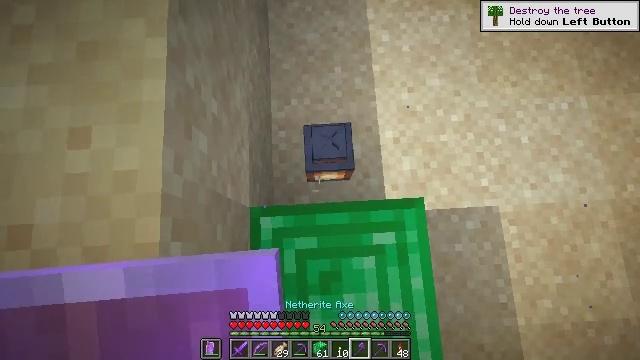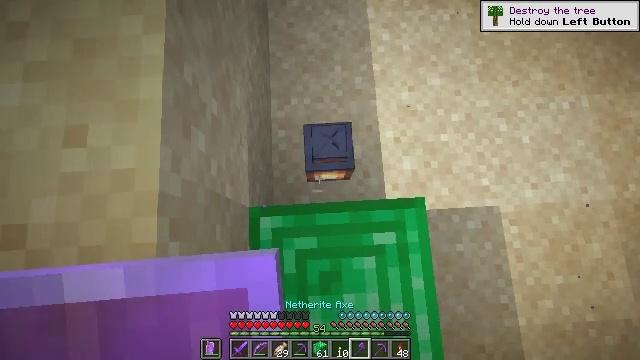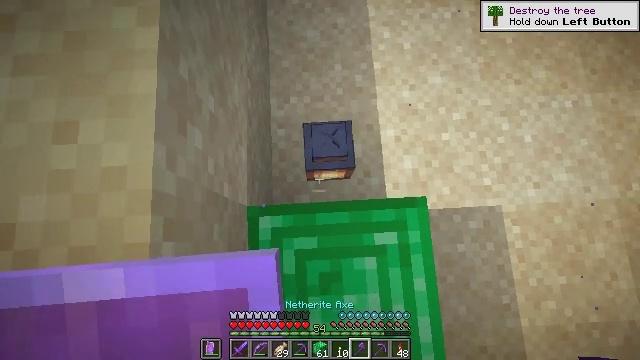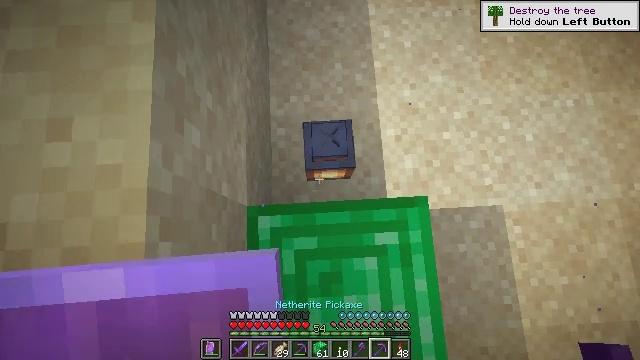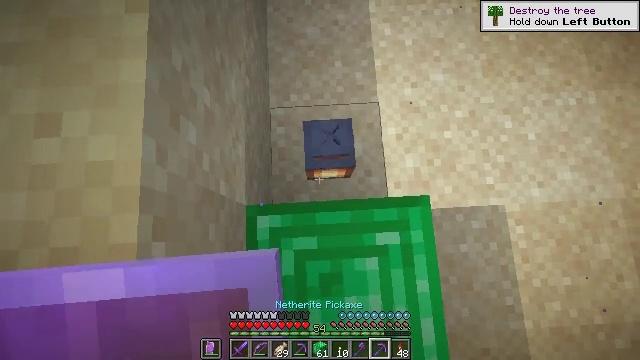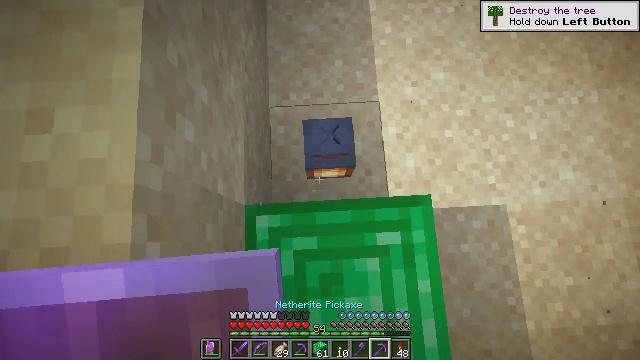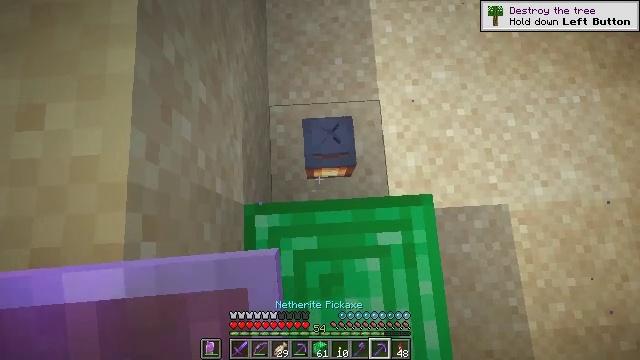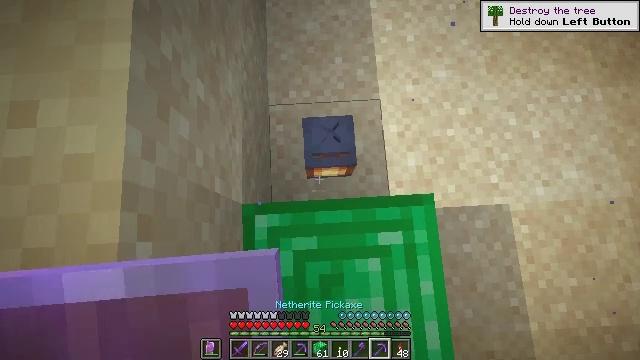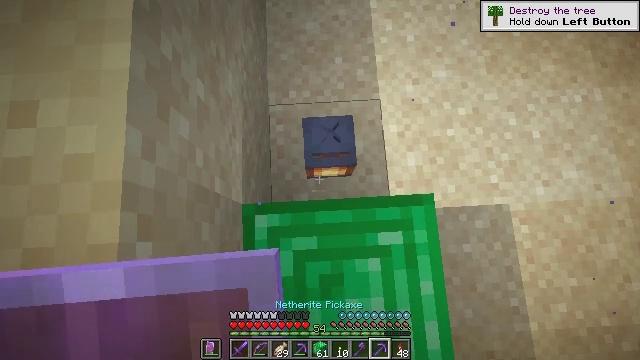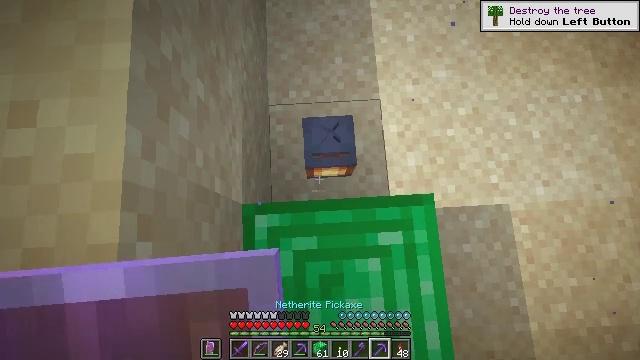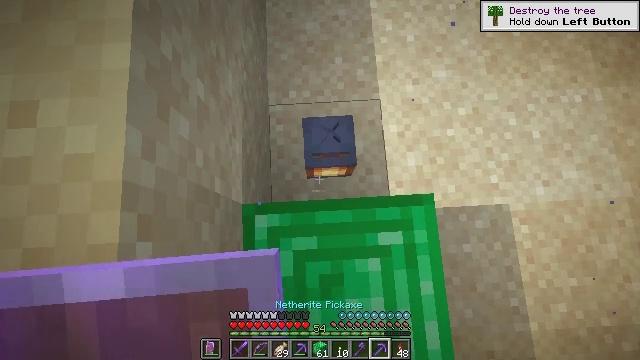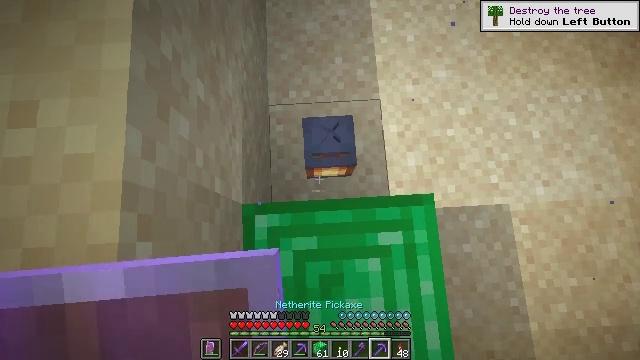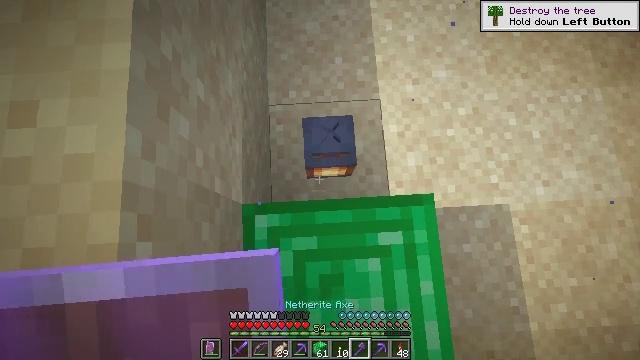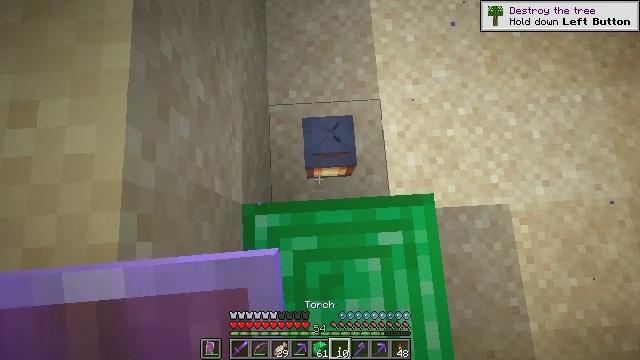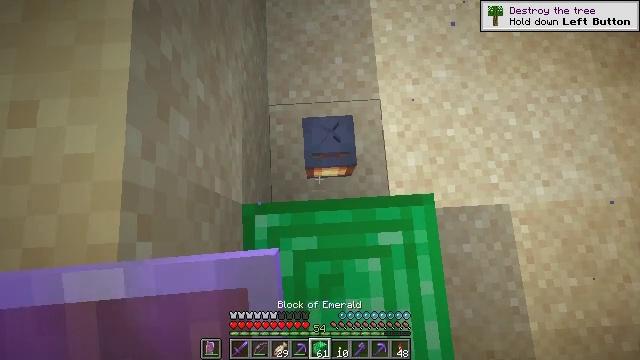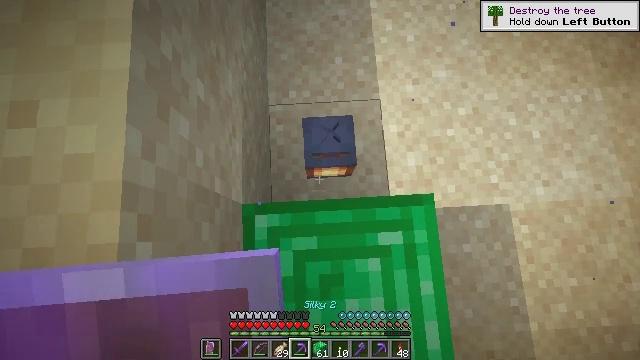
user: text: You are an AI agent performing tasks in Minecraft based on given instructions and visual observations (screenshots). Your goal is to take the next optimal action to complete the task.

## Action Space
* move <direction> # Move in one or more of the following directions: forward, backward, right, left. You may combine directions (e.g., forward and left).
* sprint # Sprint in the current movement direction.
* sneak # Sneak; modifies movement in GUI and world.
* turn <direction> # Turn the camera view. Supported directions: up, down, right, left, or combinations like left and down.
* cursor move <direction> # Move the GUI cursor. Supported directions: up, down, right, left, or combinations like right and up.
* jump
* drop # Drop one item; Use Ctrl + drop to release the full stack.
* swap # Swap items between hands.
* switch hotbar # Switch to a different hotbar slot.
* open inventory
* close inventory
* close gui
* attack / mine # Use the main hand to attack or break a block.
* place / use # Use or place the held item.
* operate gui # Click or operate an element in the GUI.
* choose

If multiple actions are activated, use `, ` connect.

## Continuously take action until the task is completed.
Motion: motion action
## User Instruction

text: Attack the lantern to recycle it.
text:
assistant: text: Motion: no_op
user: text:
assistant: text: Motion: no_op
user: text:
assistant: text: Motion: no_op
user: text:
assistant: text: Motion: no_op
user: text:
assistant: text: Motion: no_op
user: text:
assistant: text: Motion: no_op
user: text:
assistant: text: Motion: no_op
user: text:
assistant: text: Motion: no_op
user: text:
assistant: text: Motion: no_op
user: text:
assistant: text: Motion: no_op
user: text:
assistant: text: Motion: no_op
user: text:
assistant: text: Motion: no_op
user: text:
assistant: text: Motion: no_op
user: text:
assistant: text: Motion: no_op
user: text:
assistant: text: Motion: no_op
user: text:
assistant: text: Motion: no_op
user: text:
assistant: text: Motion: no_op
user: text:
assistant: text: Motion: no_op
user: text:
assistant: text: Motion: no_op
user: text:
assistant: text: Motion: no_op
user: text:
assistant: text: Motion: no_op
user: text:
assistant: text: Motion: no_op
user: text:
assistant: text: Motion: turn right
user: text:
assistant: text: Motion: move forward
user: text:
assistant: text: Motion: move forward
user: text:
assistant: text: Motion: move forward
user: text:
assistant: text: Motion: no_op
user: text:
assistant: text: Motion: no_op
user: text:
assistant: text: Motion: turn down
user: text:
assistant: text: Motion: no_op